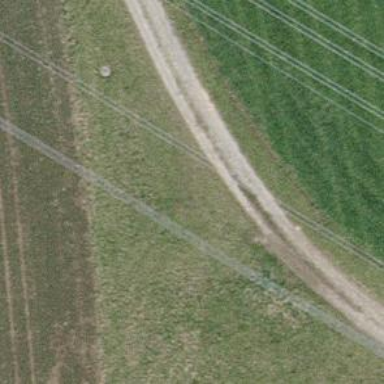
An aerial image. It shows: Track with compacted grade3 surface.